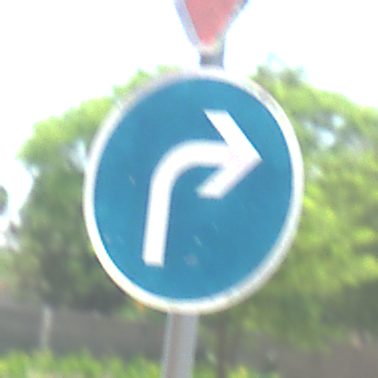
Verkehrszeichen: VorgeschriebeneFahrtrichtungRechts
Zusatzzeichen oben: VorfahrtGewaehren
Umgebung: Outdoor, Nature
Tageszeit: Midday
Wetter: Clear
Licht: Natural
Jahreszeit: NotSpecified
Kontrast: HighContrast